Question: I'm trying to enable port forwarding in my router (ZTE F660) but for some reason it is not working at all. First I started my server application in my ubuntu machine and I fixed its ip address to 192.168.1.2. Then, I set the rules as following:

It did not work. So, I've tried to disabled the firewall on my router settings:
<URL>
It did not work as well, then I've disabled the firewall of my host machine by typing:
'''
sudo ufw disable
'''
And it did not work. Then, I tried to use many different ports and it did not work! :(
I've tried to use some port forwarding testers (like this one: <URL> and it always says that the state of the port is "filtered". I called the provider of my internet and they said that the port forwarding should be running but they did not offer technical help. Can anyone help me with this? Can't think about anything else to do.
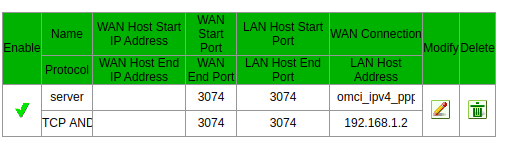
Answer: Your ISP is using CGN (Carrier-Grade NAT) because your WAN address is in the Shared address space ('100.64.0.0/10'). That is public address space, and it is defined by <URL>:
> AbstractThis document requests the allocation of an IPv4 /10 address block to
be used as Shared Address Space to accommodate the needs of Carrier-
Grade NAT (CGN) devices. It is anticipated that Service Providers will
use this Shared Address Space to number the interfaces that connect
CGN devices to Customer Premises Equipment (CPE).Shared Address Space is distinct from RFC 1918 private address space
because it is intended for use on Service Provider networks. However,
it may be used in a manner similar to RFC 1918 private address space
on routing equipment that is able to do address translation across
router interfaces when the addresses are identical on two different
interfaces. Details are provided in the text of this document.This document details the allocation of an additional special-use IPv4
address block and updates RFC 5735.
The address block is detailed in Section 7:
> <URL>. IANA
ConsiderationsIANA has recorded the allocation of an IPv4 /10 for use as Shared
Address Space.The Shared Address Space address range is 100.64.0.0/10.
That address space is also found in the <URL>.
---
What that means is that you have a home/residential ISP agreement. The ISPs are using CGN to save their precious public addresses for businesses willing to pay for them. The ISP NAT would also need to be configured to forward the port to your WAN addressing the Shared space, but the ISP cannot do that because others behind the CGN may also want that port forwarded to them.
The ISP does not really care that this breaks what you want to do because your residential ISP contract contains a clause forbidding you from running services from your network to the public Internet. You will need a public address and ISP permission to do what you want, and that probably means a business contract. The proliferation of CGN is a big driver for hosting companies, and that is an alternative way to do it.